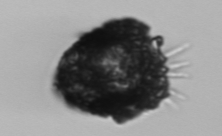
Label: Stenosemella_pacifica